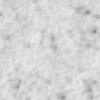
Label: no_change